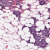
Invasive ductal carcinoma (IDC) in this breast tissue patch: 1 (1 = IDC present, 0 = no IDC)